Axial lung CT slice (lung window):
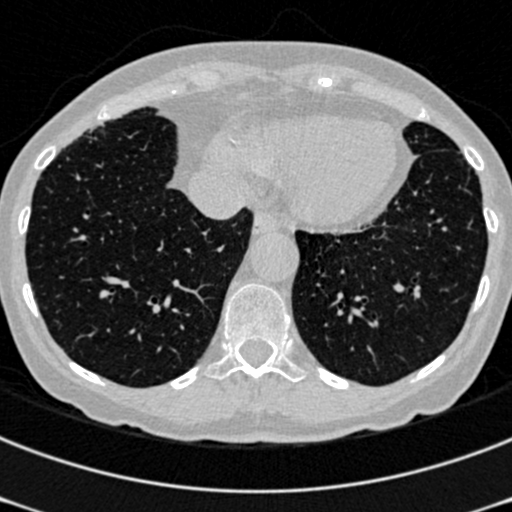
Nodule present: no